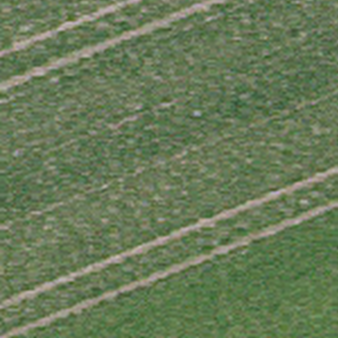
Label: other